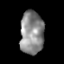
Tissue: lung
Cell type: Epithelial cells
Senescence score: 0.1975
Nuclear area (px): 993
Mean DAPI intensity: 139.544